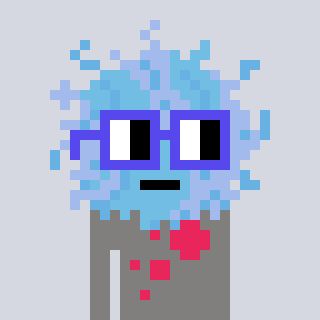
a pixel art character with square blue glasses, a lint-shaped head and a bluegrey-colored body on a cool background